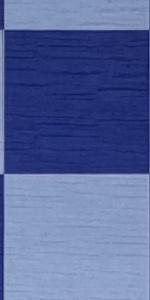
Label: Empty